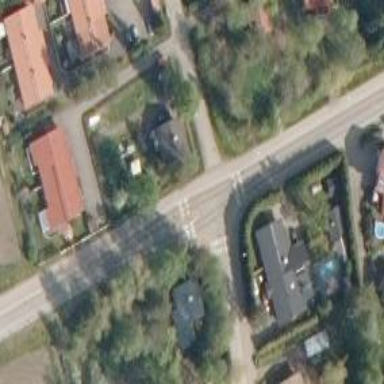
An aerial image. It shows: Cycleway.